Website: bh-photo
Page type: receipt
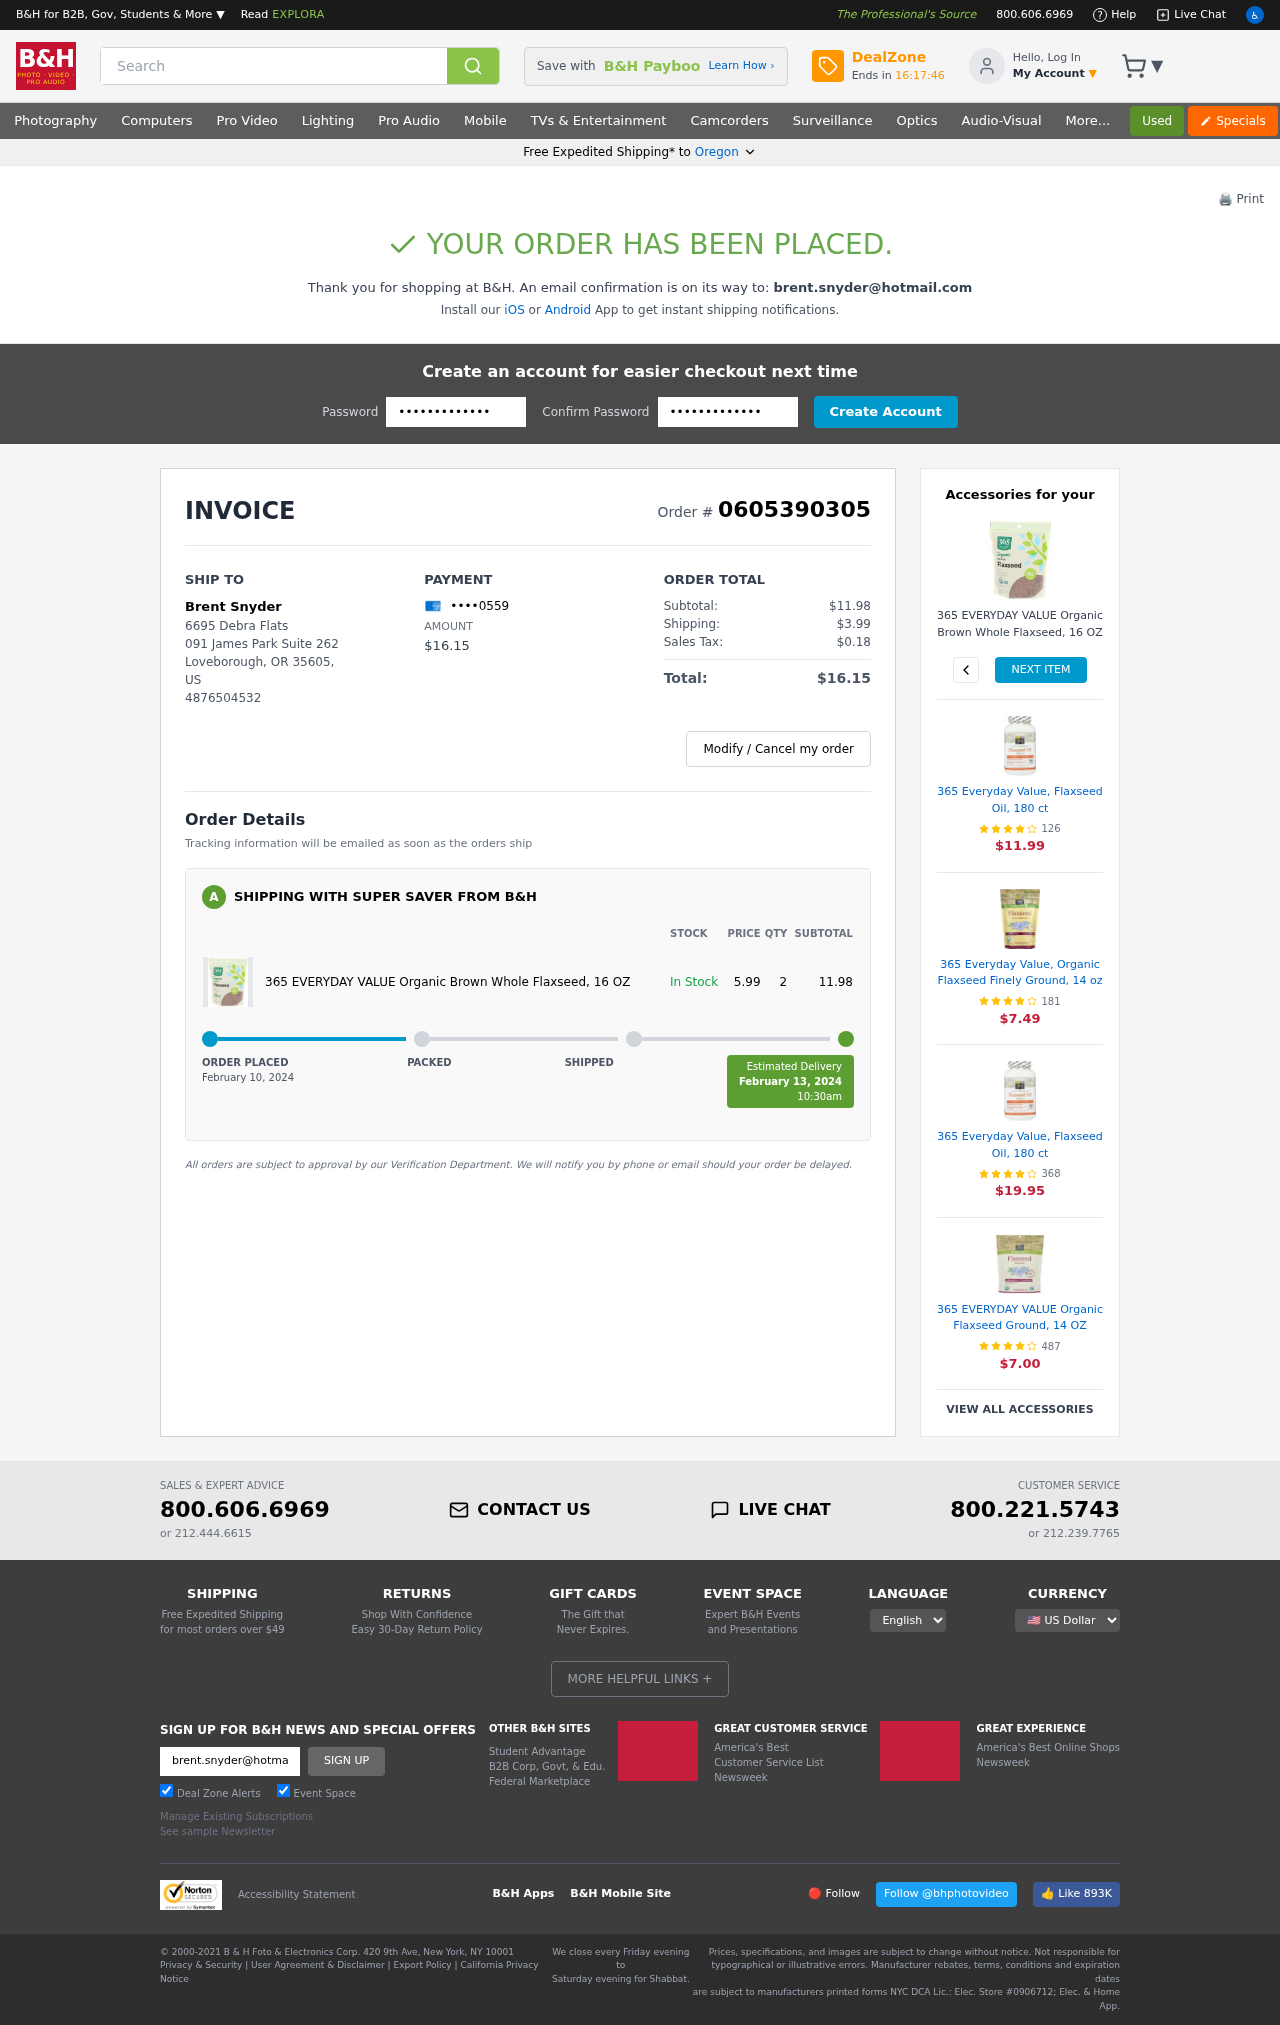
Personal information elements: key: PII_CARD_LAST4
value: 0559
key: PII_CITY
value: Loveborough
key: PII_EMAIL
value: brent.snyder@hotmail.com
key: PII_FULLNAME
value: Brent Snyder
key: PII_PHONE
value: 4876504532
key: PII_POSTCODE
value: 35605
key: PII_STATE
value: Oregon
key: PII_STATE_ABBR
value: OR
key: PII_STREET
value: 6695 Debra Flats
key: PII_STREET2
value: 091 James Park Suite 262
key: PII_COUNTRY_CODE
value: US
Product elements: key: PRODUCT1_NAME
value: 365 EVERYDAY VALUE Organic Brown Whole Flaxseed, 16 OZ
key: PRODUCT1_PRICE
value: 5.99
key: PRODUCT1_QUANTITY
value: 2
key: PRODUCT1_NAME2
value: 365 EVERYDAY VALUE Organic Brown Whole Flaxseed, 16 OZ
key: PRODUCT2_NAME
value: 365 Everyday Value, Flaxseed Oil, 180 ct
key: PRODUCT2_NUM_RATINGS
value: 126
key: PRODUCT2_PRICE
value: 11.99
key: PRODUCT3_NAME
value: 365 Everyday Value, Organic Flaxseed Finely Ground, 14 oz
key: PRODUCT3_NUM_RATINGS
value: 181
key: PRODUCT3_PRICE
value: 7.49
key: PRODUCT4_NAME
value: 365 Everyday Value, Flaxseed Oil, 180 ct
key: PRODUCT4_NUM_RATINGS
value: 368
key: PRODUCT4_PRICE
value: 19.95
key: PRODUCT5_NAME
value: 365 EVERYDAY VALUE Organic Flaxseed Ground, 14 OZ
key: PRODUCT5_NUM_RATINGS
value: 487
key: PRODUCT5_PRICE
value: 7.00
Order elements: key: ORDER_ID
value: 0605390305
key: ORDER_TOTAL
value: $16.15
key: ORDER_SUBTOTAL
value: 11.98
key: ORDER_SUBTOTAL
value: $11.98
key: ORDER_SHIPPING_COST
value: $3.99
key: ORDER_TAX
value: $0.18
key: ORDER_DATE
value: February 10, 2024
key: ORDER_DELIVERY_DATE
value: February 13, 2024
Search elements: key: HEADER_SEARCH
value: Search